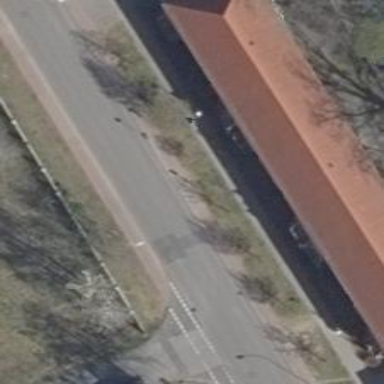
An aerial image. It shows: Public transport stop position.